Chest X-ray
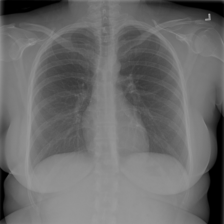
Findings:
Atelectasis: negative
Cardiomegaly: negative
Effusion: negative
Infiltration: negative
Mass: negative
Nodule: negative
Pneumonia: negative
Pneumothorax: negative
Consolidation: negative
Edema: negative
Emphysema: negative
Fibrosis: negative
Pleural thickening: negative
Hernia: negative